Question: I would like to ask you if it's possible to place a Button "above" another View. What I'm trying to achieve is an activity with ListView and a circle shape Button, which is "coming" from right side of screen. However, if somebody scroll down, button has to stay on it's position, and once he is pressed, new fragment is invoked. In fact, I got stucked at very beginning and have no idea how to do that, so every advice/hint/suggestion is welcome.
PS: Button should be used to add new item into ListView
Also, I've created a sketch for better explanation.
Thanks,
Regards

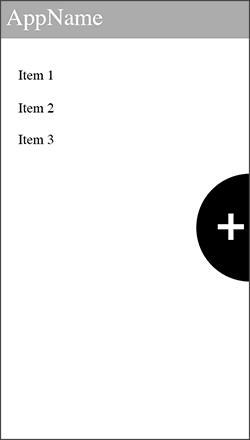
Answer: I tried for you and it works fine.
'''
<RelativeLayout xmlns:android="http://schemas.android.com/apk/res/android"
xmlns:tools="http://schemas.android.com/tools"
android:layout_width="match_parent"
android:layout_height="match_parent"
android:background="#FFFFFF" >
<ListView
android:id="@+id/listAlertItems"
android:layout_width="match_parent"
android:layout_height="match_parent"
android:dividerHeight="1px"
android:listSelector="@android:color/transparent" />
<ImageView
android:id="@+id/clickBtn"
android:layout_width="wrap_content"
android:layout_height="wrap_content"
android:layout_alignParentRight="true"
android:layout_centerInParent="true"
android:src="@drawable/ic_img" />
'''
This is the result :